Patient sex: M
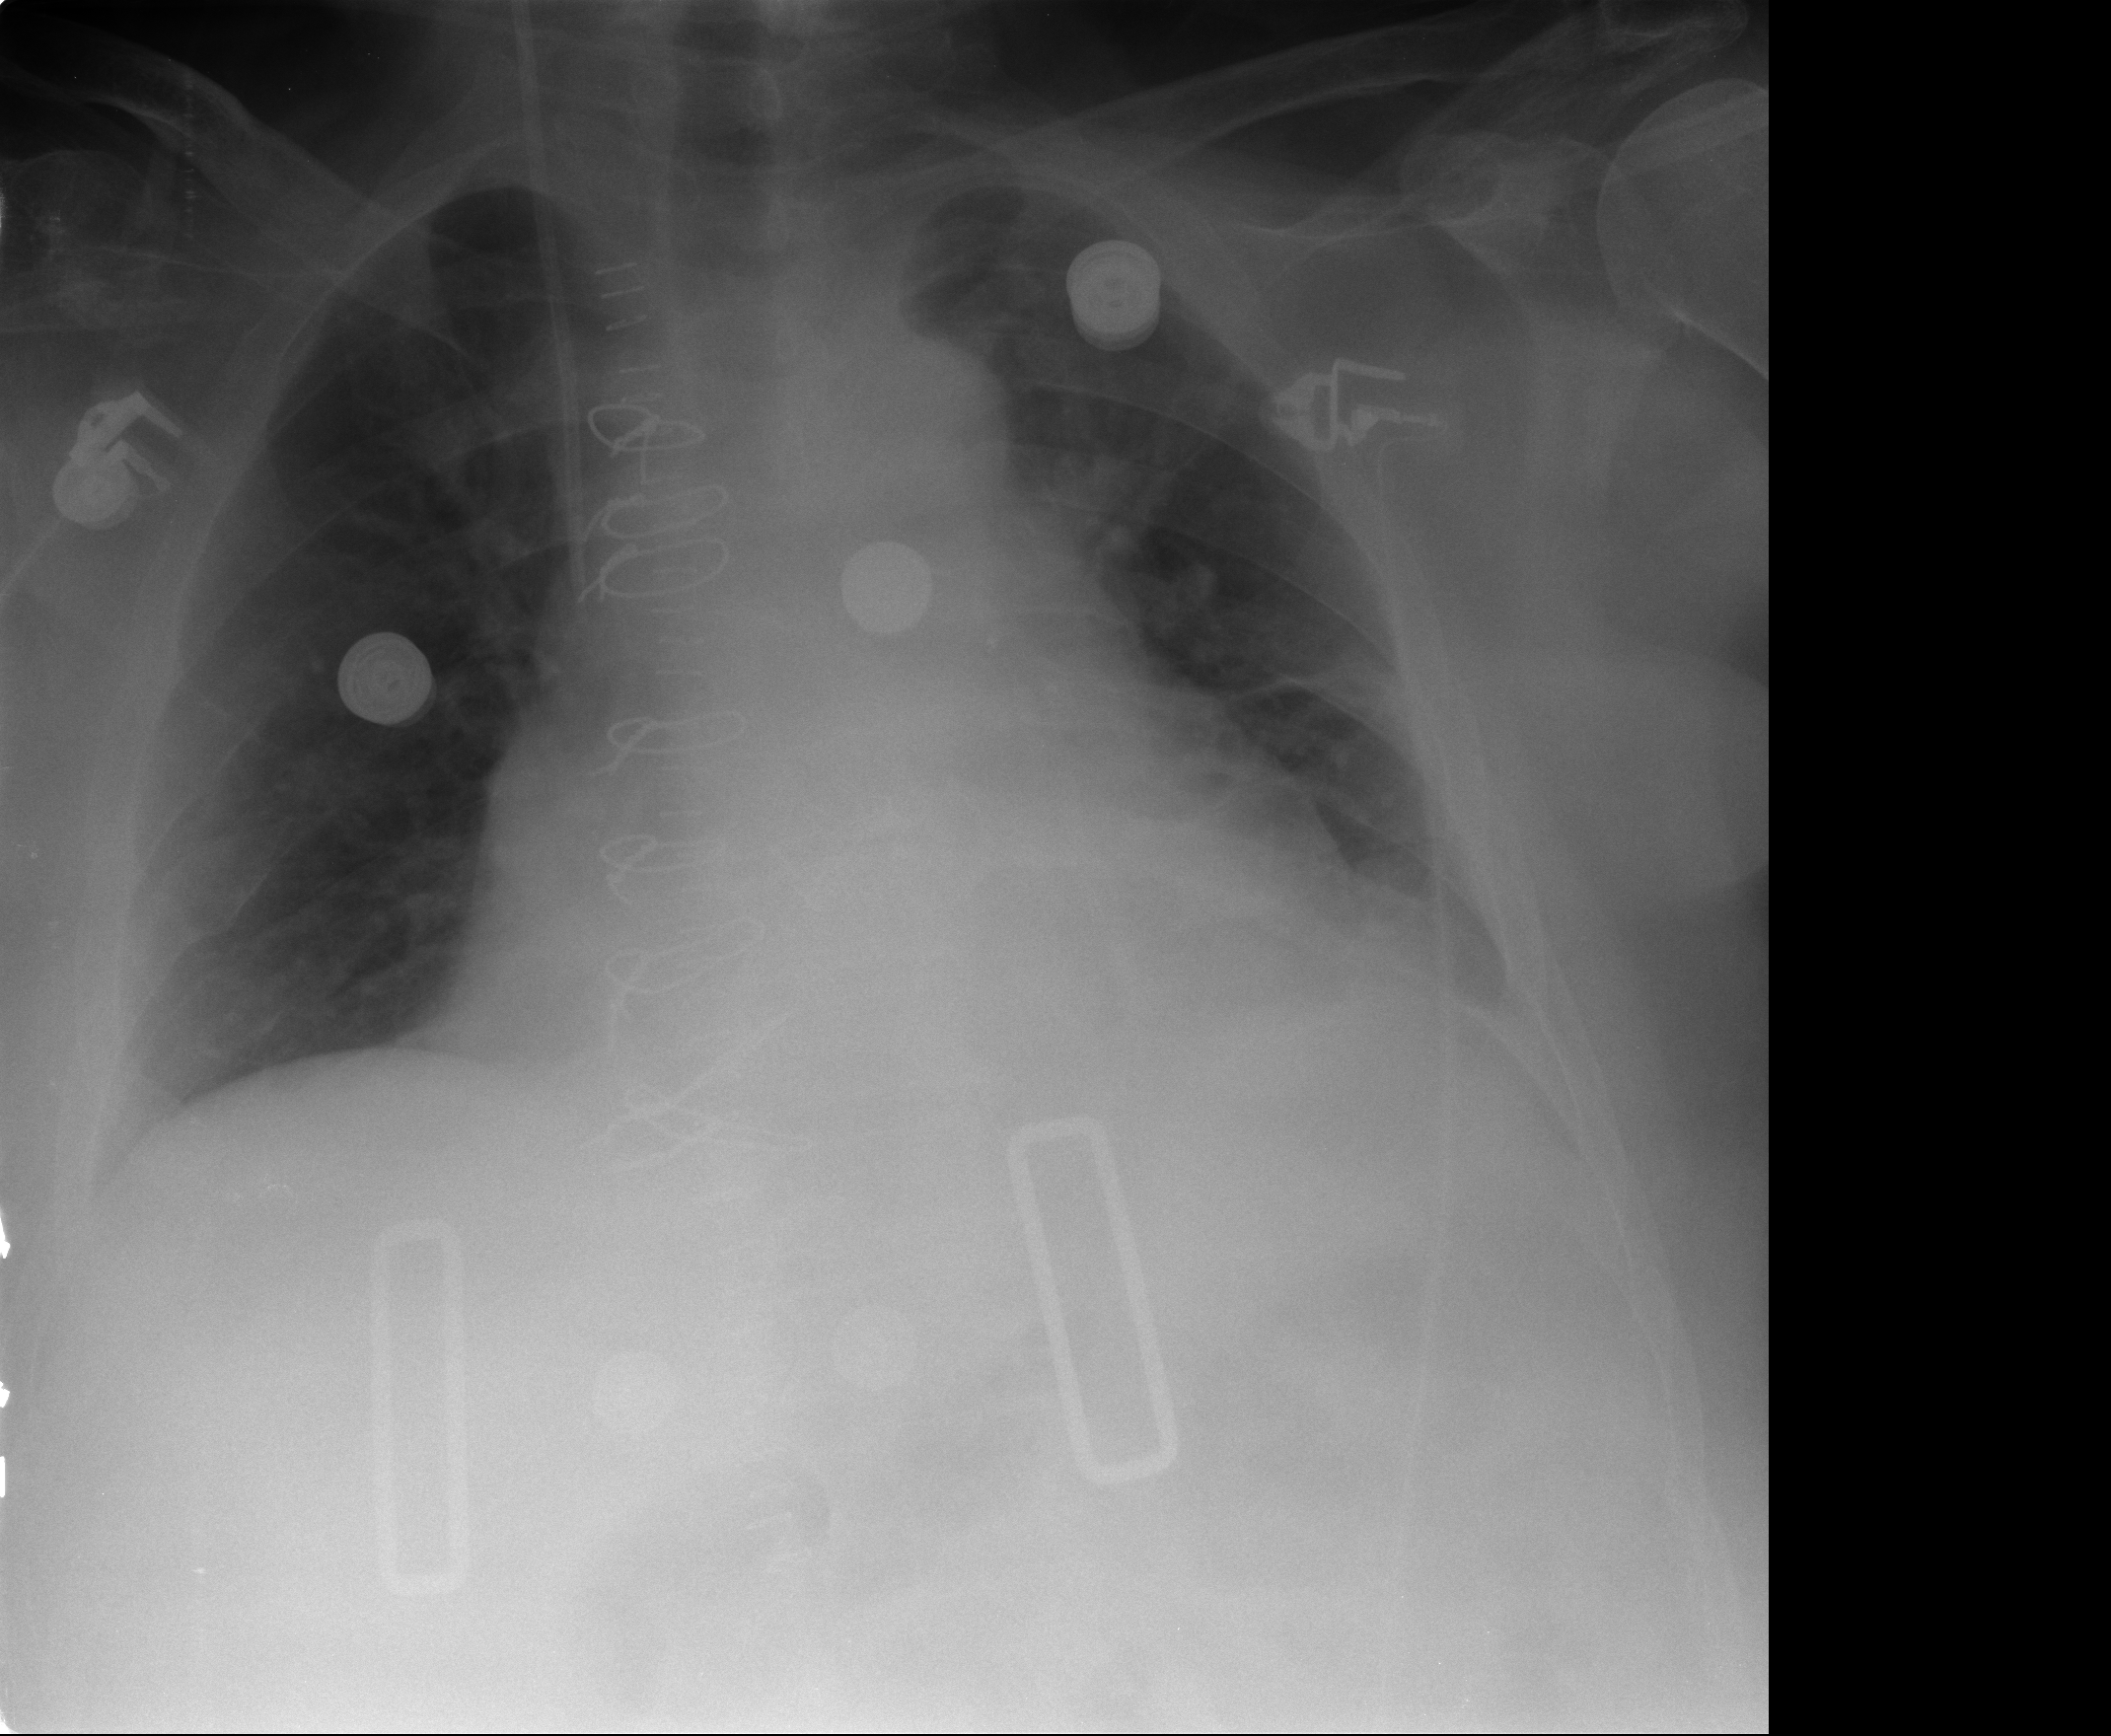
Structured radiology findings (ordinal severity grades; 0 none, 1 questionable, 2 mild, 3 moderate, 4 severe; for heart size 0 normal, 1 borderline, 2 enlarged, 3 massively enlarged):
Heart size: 2
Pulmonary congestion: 2
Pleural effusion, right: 0
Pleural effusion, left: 1
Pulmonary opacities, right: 0
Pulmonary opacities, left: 1
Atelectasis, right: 2
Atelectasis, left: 3